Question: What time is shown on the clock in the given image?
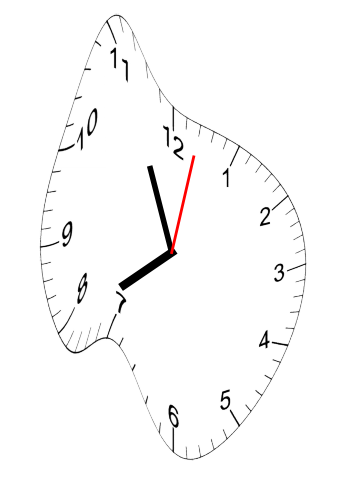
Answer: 07:56:02